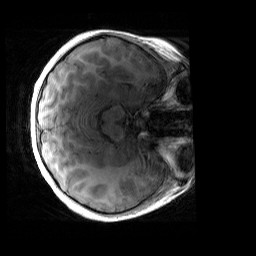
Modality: T1w
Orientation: axial
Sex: female
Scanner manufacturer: siemens
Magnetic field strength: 3 T
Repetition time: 1.9 s
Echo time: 0.00243 s